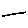
Label: line